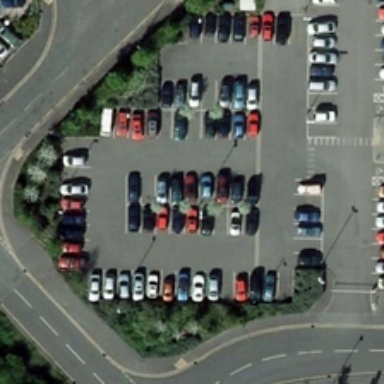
This is a football field .